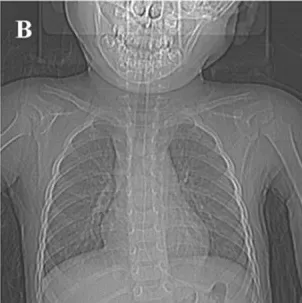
Chest DR re-examination indicated that the foreign body shadow had disappeared before the planned second operation (B).
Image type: radiology (x_ray)